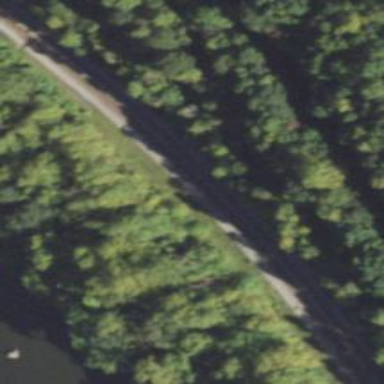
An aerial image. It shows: Two railway tracks with rails.